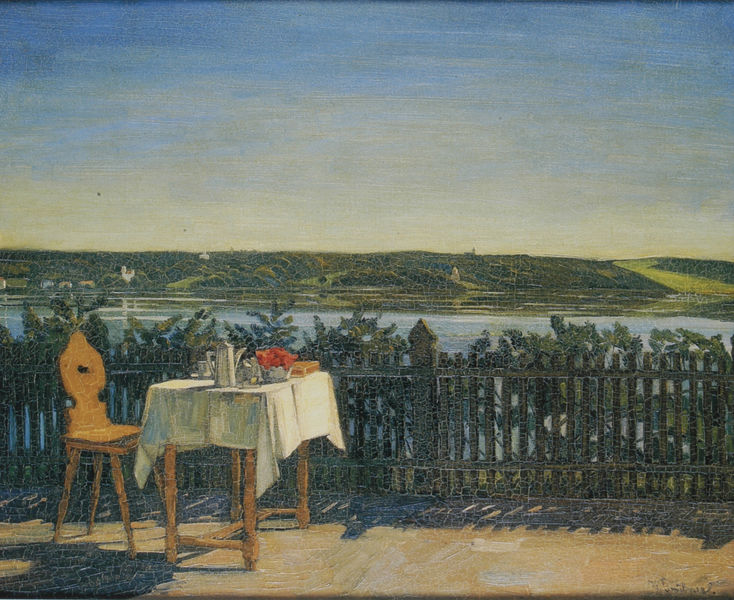
Titel: Kaffeetisch am Starnberger See
Künstler: Heinrich Wilhelm Trübner
Standort: Karlsruhe
Institution: Staatliche Kunsthalle
Schlagwörter: blau, gemälde, himmel, laub, schatten, wasser, weiß, wolken, bäume, fluss, grün, landschaft, ocker, see, ufer, blumen, braun, grau, hell, holz, licht, stuhl, terasse, tisch, ausblick, blick, gebäude, rot, schloss, weg, zaun, malerei, falten, holzstuhl, tischdecke, tischtuch, öl, einsamkeit, feld, ferne, horizont, häuser, hügel, morgen, sonnenaufgang, spiegelung, weite, brüstung, büsche, gewässer, gitter, kirche, sonne, boden, sessel, decke, pflanzen, kanne, krug, stilleben, stillleben, vase, beine, aussicht, balkon, terrasse, sommer, blumenvase, ansicht, berge, dorf, hecke, gartenzaun, latten, lattenzaun, querformat, essen, kaffee, tasse, tee, allein, frühling, kirchen, panorama, becher, burg, tischbeine, erdbeeren, geschirr, kaffeekanne, mahlzeit, querstrebe, gedeck, gedeckt, himmel blau, flusstal, frühstück, herz, hilzstuhl, kaffekanne, lirchturm, teekanne, teetasse, zaunpfahl, zaunpfosten, kaffe, wag, weinberg, starnberger see, asublick, stuhl tisch, ser, eine person